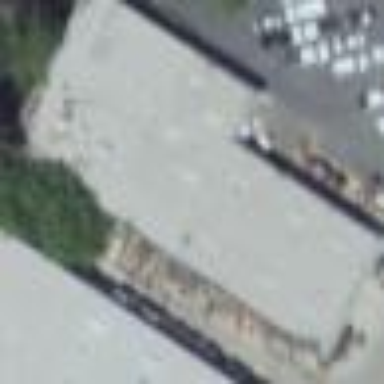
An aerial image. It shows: Commercial building.